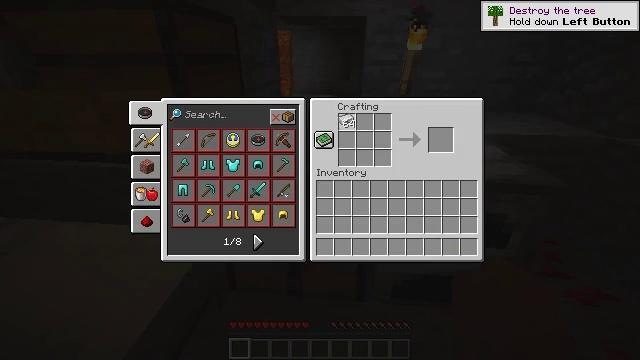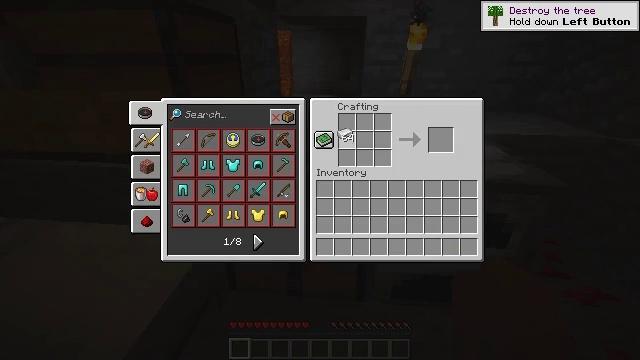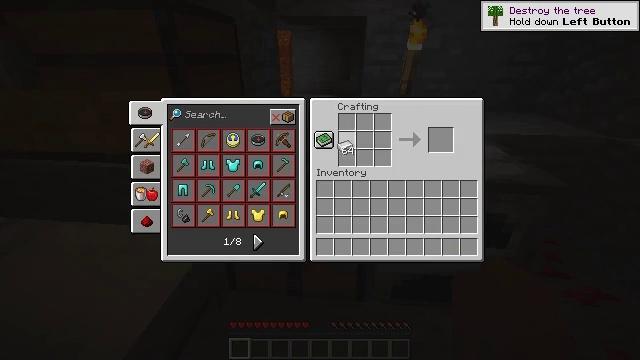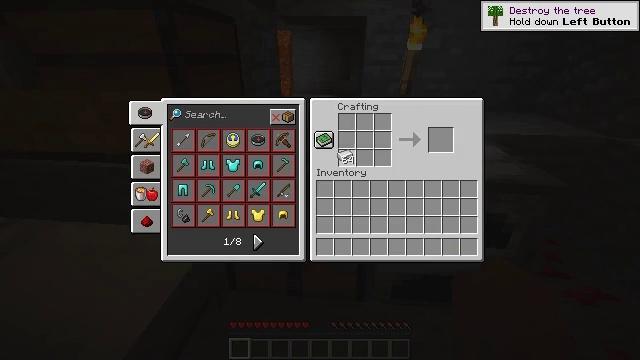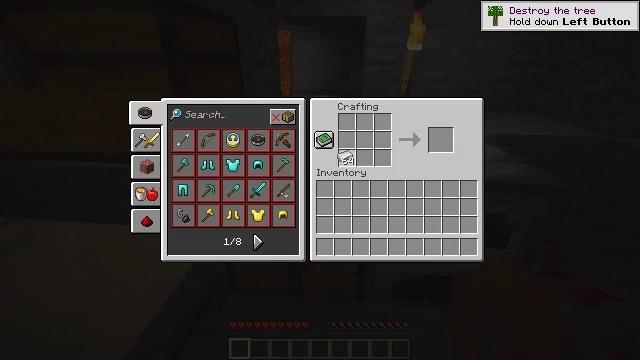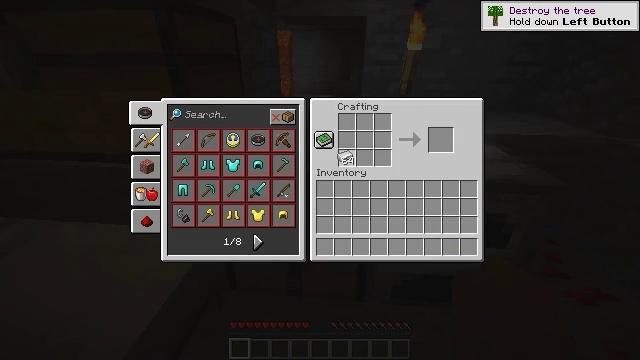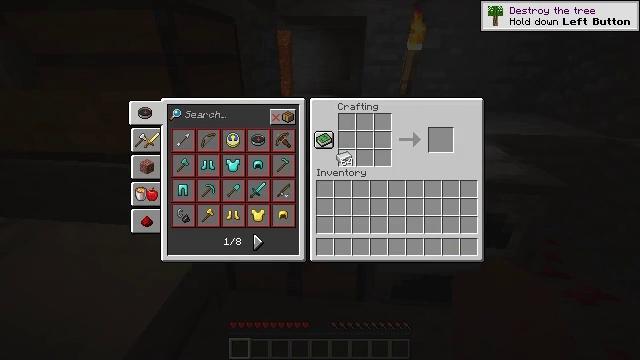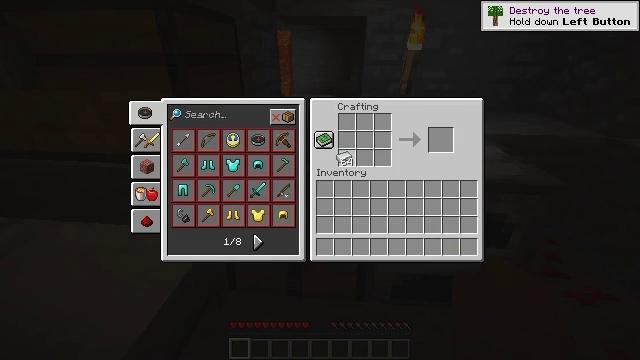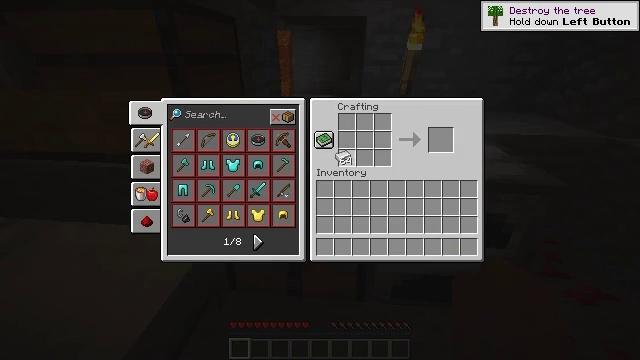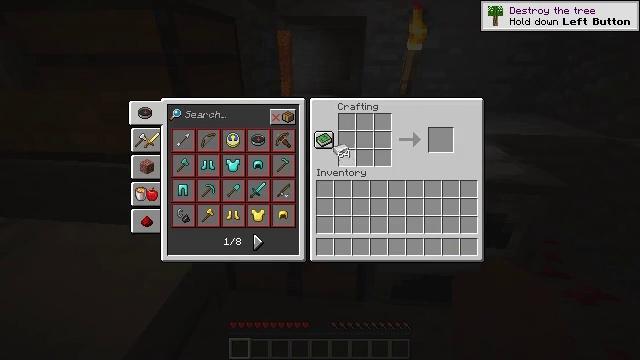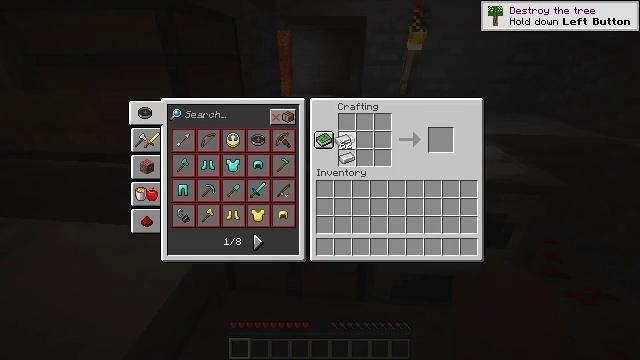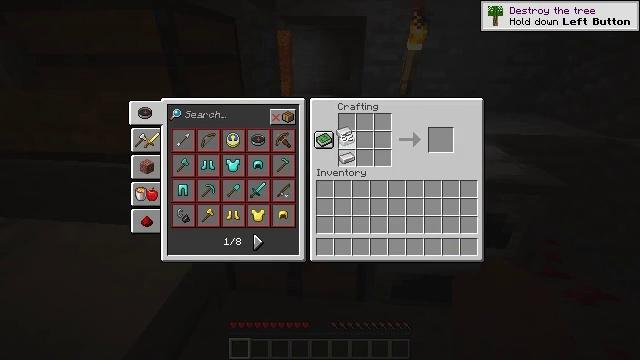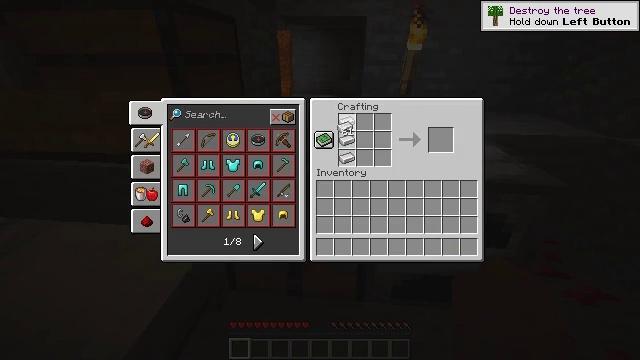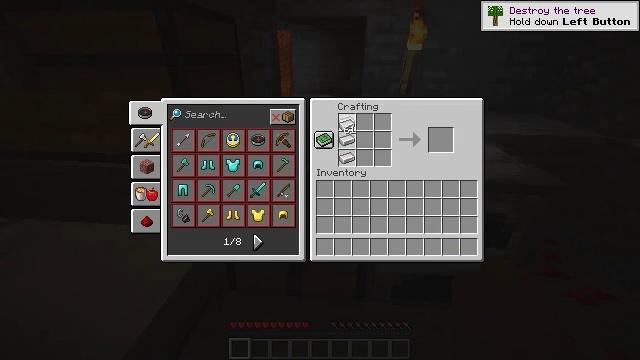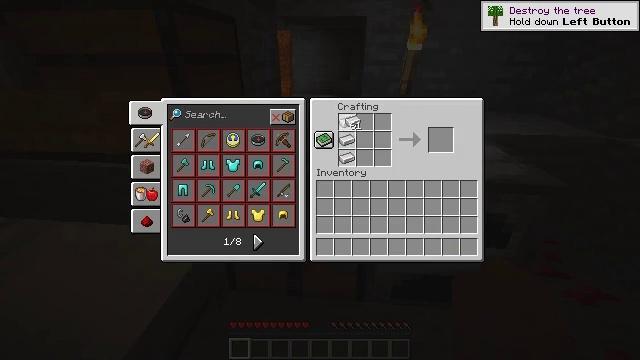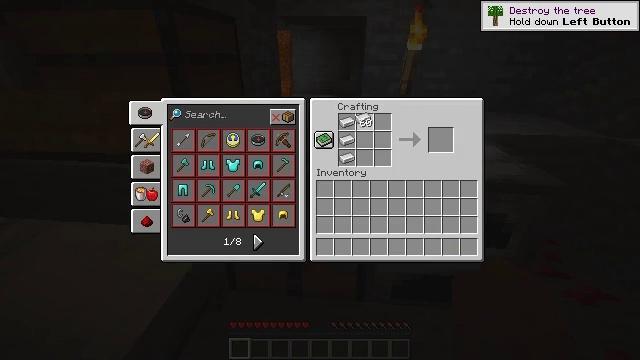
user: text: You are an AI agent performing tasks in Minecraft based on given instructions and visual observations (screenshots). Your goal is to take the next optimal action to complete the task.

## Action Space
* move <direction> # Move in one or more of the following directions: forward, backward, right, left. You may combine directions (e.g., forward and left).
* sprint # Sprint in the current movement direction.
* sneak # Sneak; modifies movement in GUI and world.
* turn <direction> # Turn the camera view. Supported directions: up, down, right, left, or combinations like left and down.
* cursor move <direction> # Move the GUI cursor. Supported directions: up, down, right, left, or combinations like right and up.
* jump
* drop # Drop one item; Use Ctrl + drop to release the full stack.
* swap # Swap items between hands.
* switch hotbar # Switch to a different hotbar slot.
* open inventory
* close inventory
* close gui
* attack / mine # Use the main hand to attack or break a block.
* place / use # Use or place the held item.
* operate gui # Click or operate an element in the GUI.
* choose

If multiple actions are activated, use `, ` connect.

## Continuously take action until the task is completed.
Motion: motion action
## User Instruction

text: Craft iron leggings.
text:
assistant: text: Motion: turn down
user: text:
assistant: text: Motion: turn down
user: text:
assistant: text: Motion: turn down
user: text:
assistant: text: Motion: no_op
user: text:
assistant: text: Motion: no_op
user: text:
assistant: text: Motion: no_op
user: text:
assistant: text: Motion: no_op
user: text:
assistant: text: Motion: use / place
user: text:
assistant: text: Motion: turn up, use / place
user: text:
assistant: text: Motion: turn up, use / place
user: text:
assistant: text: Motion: turn up, use / place
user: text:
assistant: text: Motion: use / place
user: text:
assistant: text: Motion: use / place
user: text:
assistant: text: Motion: use / place
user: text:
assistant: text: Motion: turn right
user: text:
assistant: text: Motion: turn right
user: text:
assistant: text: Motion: turn right, use / place
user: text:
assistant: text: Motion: use / place
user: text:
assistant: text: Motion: use / place
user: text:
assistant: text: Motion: use / place
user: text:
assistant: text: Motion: use / place
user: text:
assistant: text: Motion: turn down, use / place
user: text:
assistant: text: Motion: turn down, use / place
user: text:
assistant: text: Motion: turn down, use / place
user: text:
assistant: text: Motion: turn down, use / place
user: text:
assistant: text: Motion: use / place
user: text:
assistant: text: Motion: use / place
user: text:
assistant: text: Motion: use / place
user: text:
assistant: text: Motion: use / place
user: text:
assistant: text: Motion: no_op